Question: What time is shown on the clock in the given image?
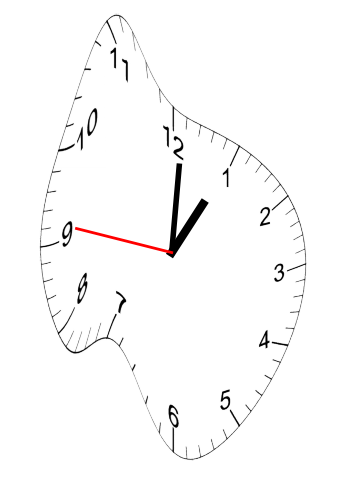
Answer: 01:00:46